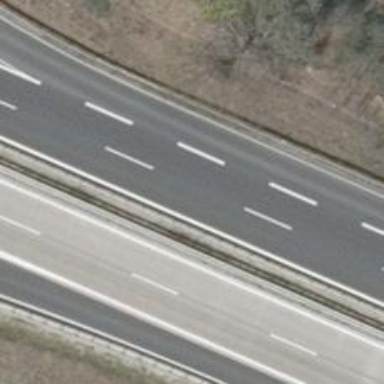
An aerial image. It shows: Motorway junction.